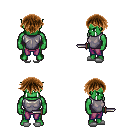
a pixel art fantasy rpg character, male body template, orc, green skin, steel chest armor, magenta pants, brown short bangs hairstyle, white slippers, dagger, four views (front, back, left, right), 2x2 character sprite sheet, small pixel art, hard edges, no anti-aliasing